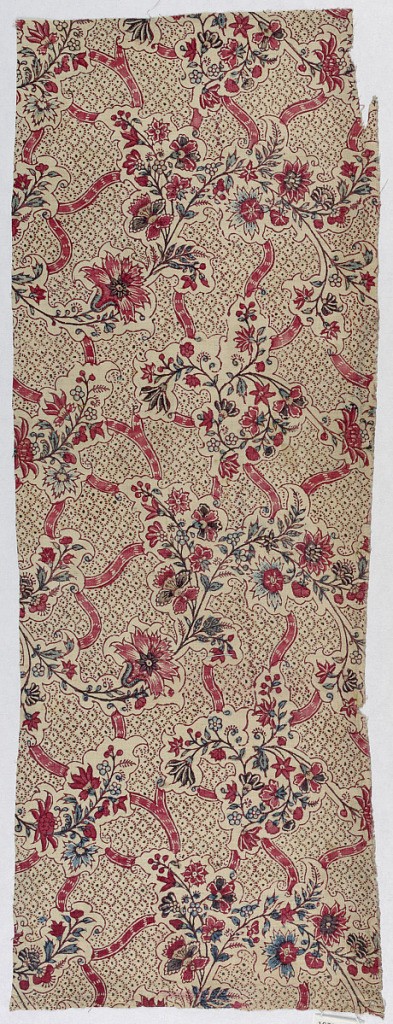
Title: Chintz fragment
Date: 1750–1800
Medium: cotton Technique: block-printed for outlines and imbricated background with mordant painted over resist for fillings (chintz) on plain weave
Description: Curving floral stems on white islands on a background of red ribbons and picotage.